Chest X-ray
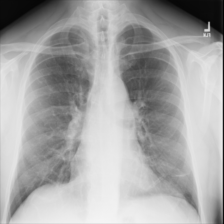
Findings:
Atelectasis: negative
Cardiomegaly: negative
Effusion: negative
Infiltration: negative
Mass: negative
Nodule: negative
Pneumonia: negative
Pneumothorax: negative
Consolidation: negative
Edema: negative
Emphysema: negative
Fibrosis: negative
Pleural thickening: negative
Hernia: negative